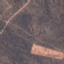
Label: HerbaceousVegetation